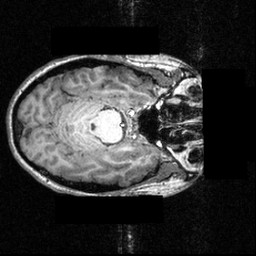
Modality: T1w
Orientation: axial
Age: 26
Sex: female
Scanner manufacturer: siemens
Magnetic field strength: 3.951 T
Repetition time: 1.5 s
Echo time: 0.00335 s